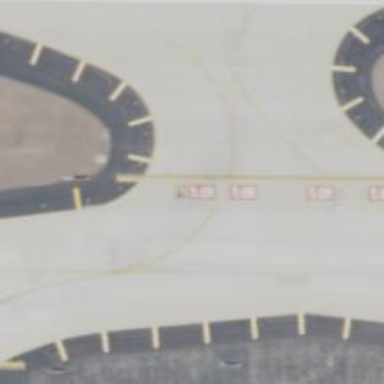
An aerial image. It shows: Image of taxiway at airport.